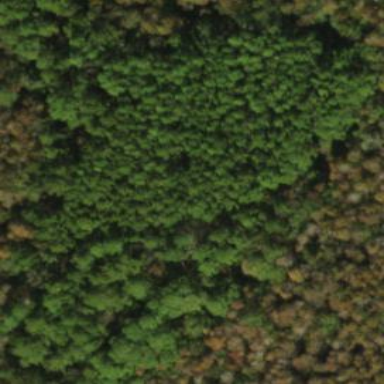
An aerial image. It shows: Forest area predominantly covered with needle-leaved trees.